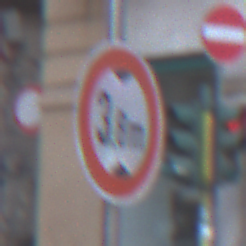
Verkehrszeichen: TatsaechlicheHoehe
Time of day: SunriseSunset
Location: Outdoor (Urban)
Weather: PartlyCloudy
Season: NotSpecified
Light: Natural